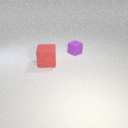
large red rubber cube in front of small purple rubber cube